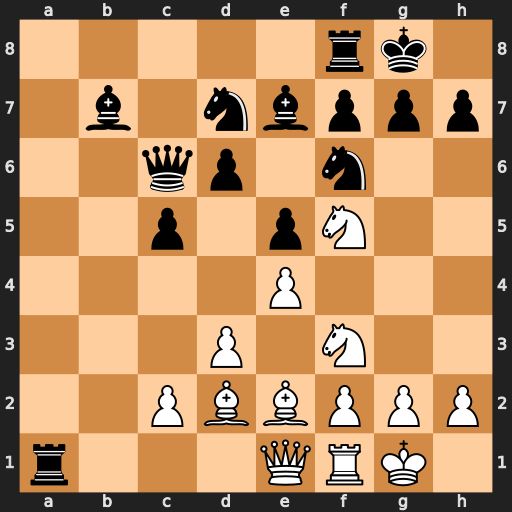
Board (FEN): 5rk1/1b1nbppp/2qp1n2/2p1pN2/4P3/3P1N2/2PBBPPP/r3QRK1
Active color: w
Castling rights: -
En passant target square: -
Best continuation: Nxe7+ Kh8 Qxa1